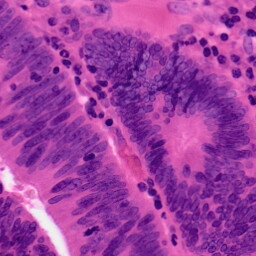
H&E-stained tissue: Colon